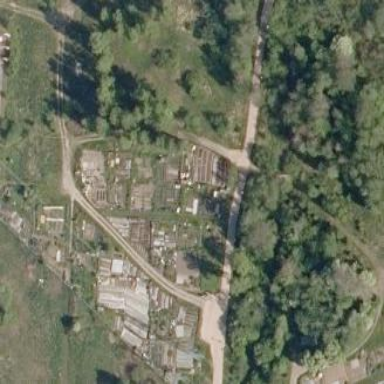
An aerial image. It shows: Area designated for allotments.